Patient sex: M
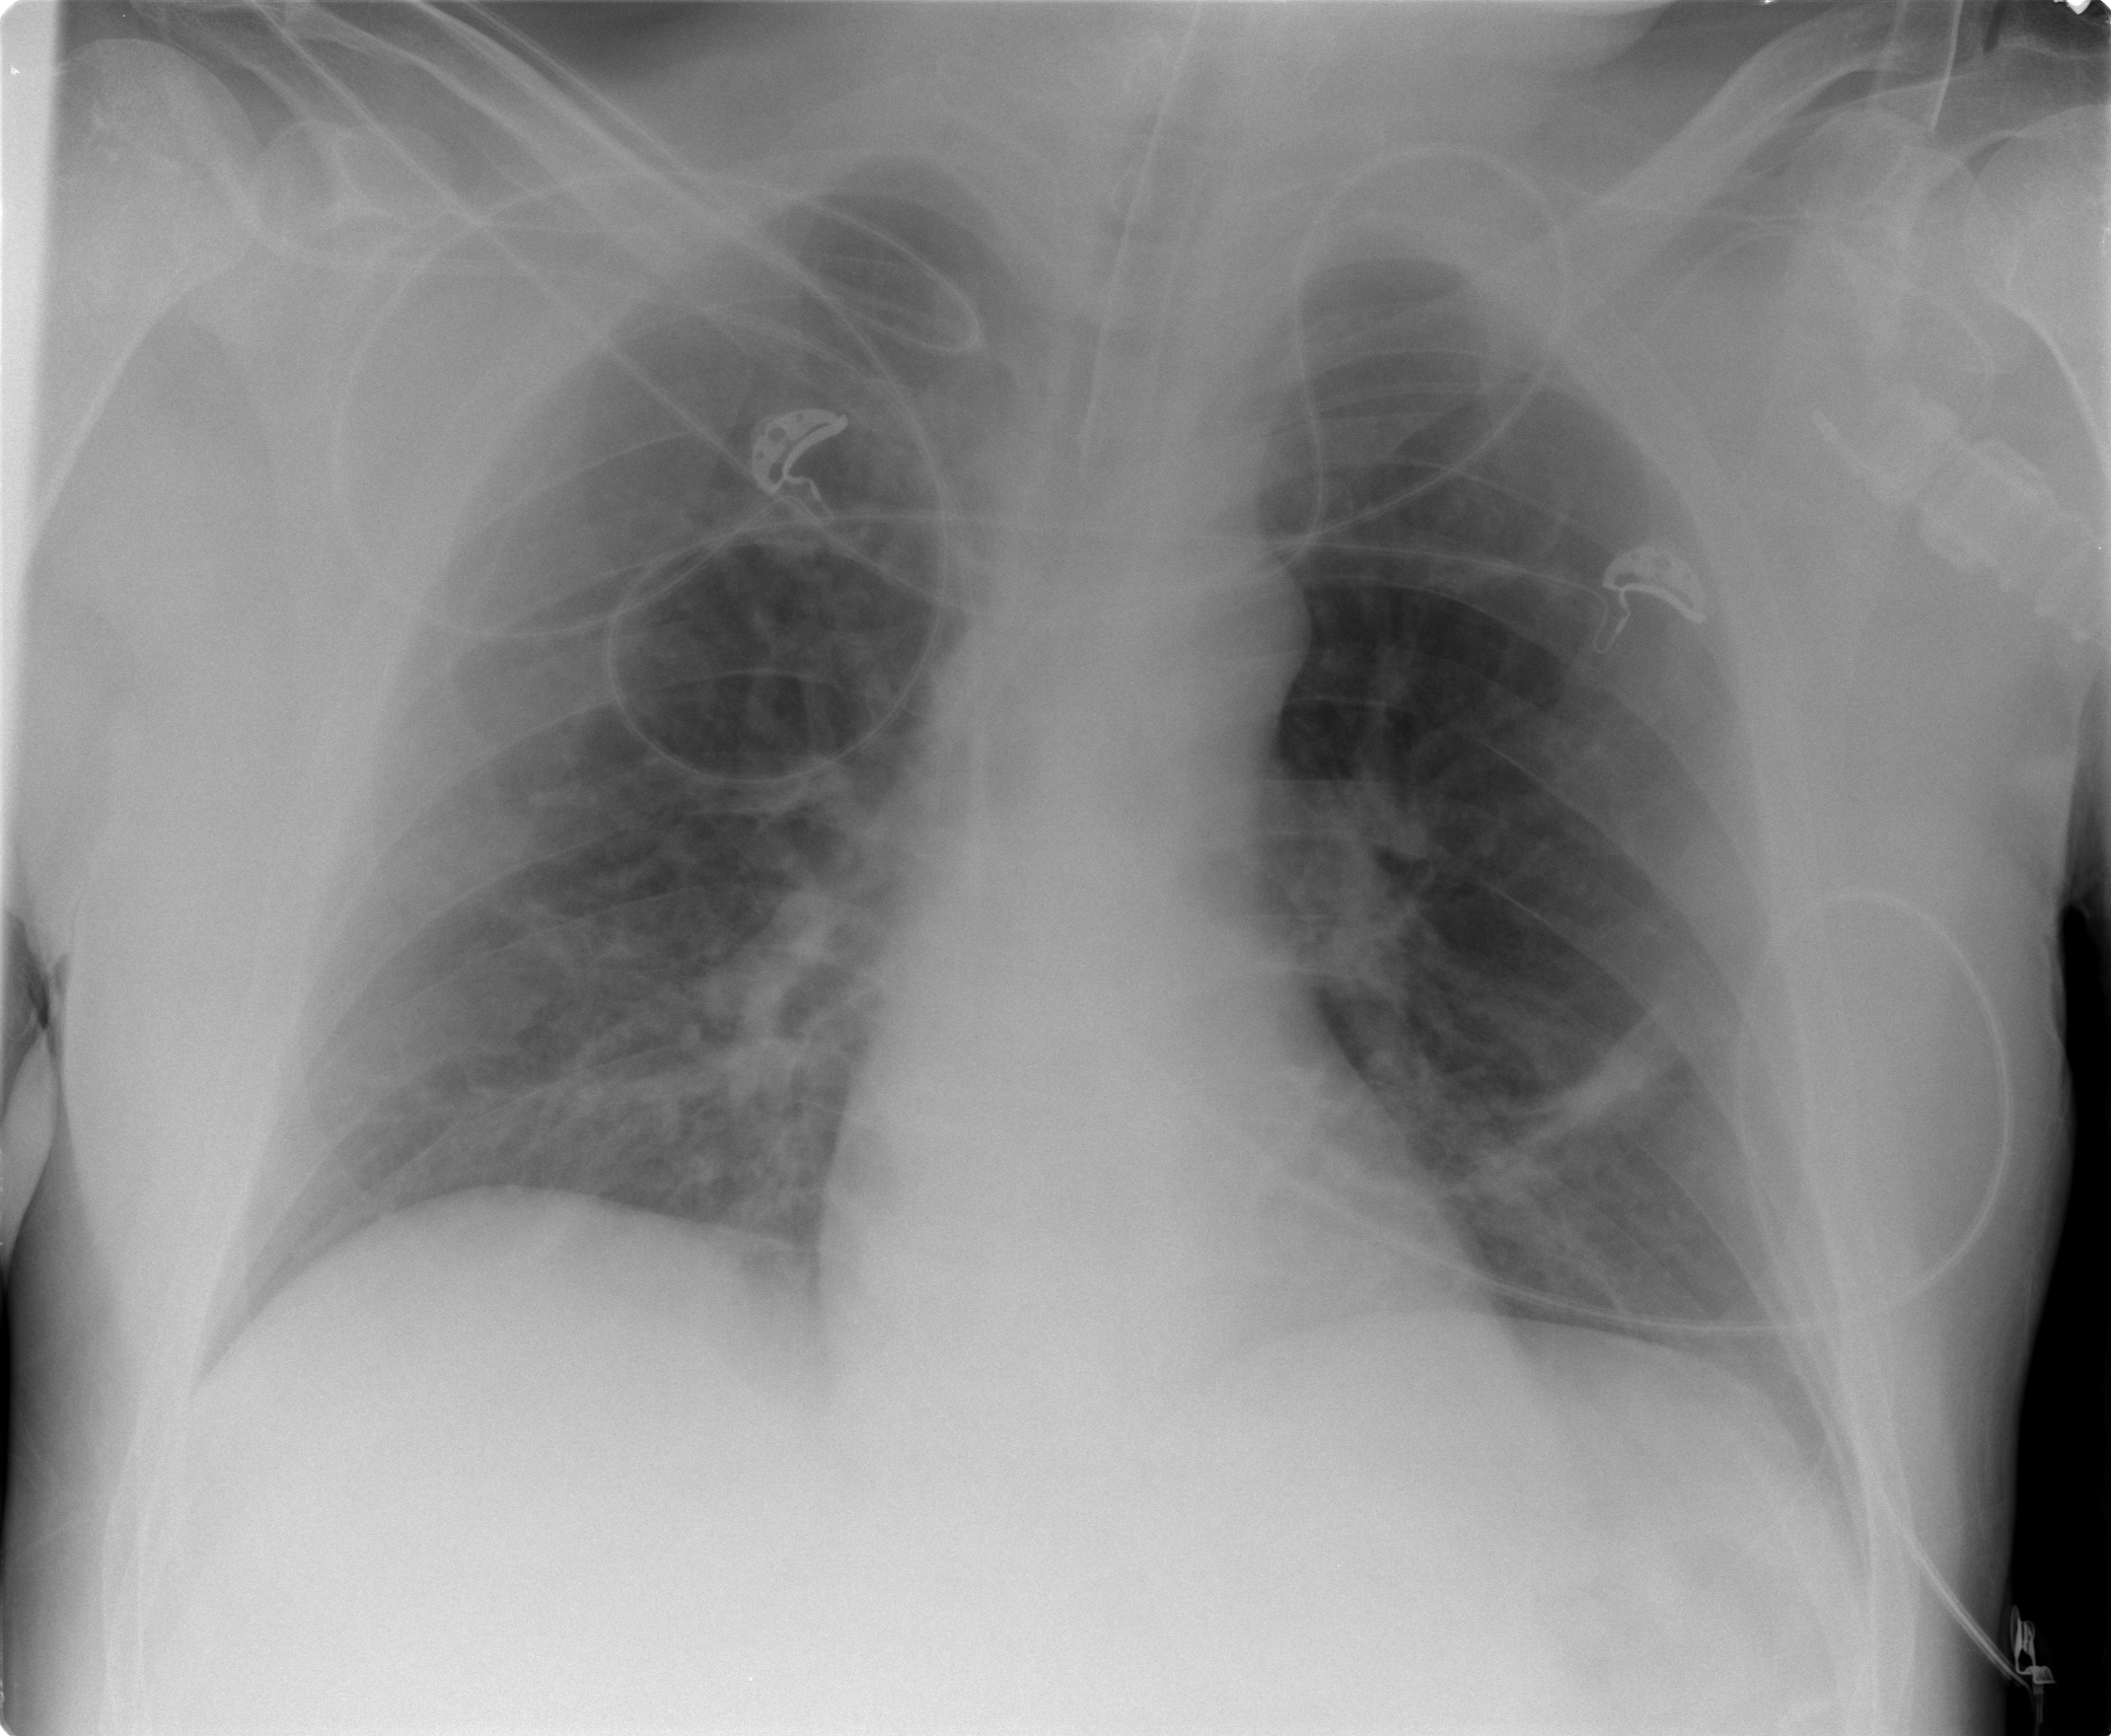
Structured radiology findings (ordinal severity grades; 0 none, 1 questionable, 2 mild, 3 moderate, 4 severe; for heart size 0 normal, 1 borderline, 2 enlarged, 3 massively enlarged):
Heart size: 0
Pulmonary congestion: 2
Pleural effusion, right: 0
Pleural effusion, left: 0
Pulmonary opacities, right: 0
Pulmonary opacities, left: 0
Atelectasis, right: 2
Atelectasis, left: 2